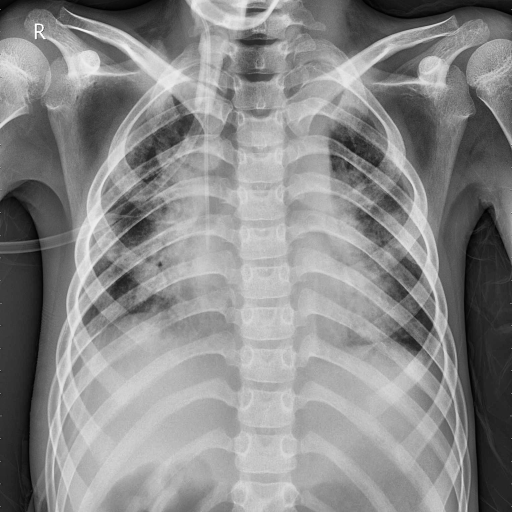
Finding: PNEUMONIA